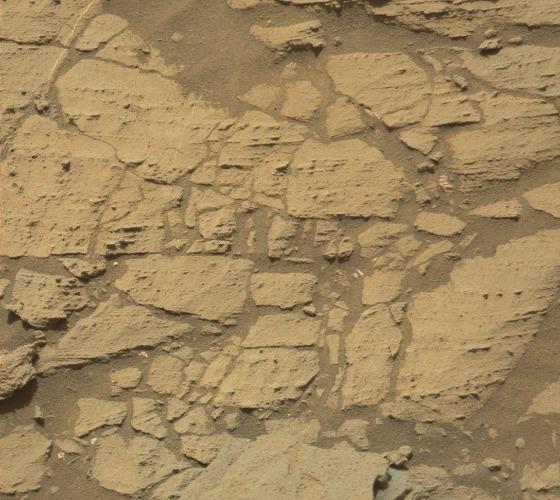
Terrain classes present: Bedrock, Gravel / Sand / Soil, Rock, Shadow